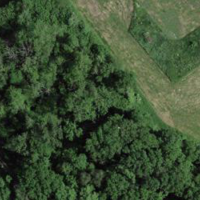
EUNIS habitat code: 21
Species observed at this site:
Certhia brachydactyla
Tachybaptus ruficollis
Corvus corone
Turdus philomelos
Fulica atra
Alcedo atthis
Sylvia borin
Sylvia atricapilla
Phylloscopus collybita
Luscinia megarhynchos
Larus michahellis
Erithacus rubecula
Cuculus canorus
Phoenicurus ochruros
Columba livia
Acrocephalus scirpaceus
Anas platyrhynchos
Sturnus vulgaris
Chloris chloris
Troglodytes troglodytes
Passer domesticus
Fringilla coelebs
Passer montanus
Carduelis carduelis
Turdus merula
Columba palumbus
Locustella naevia
Hirundo rustica
Milvus migrans
Anser anser
Motacilla alba